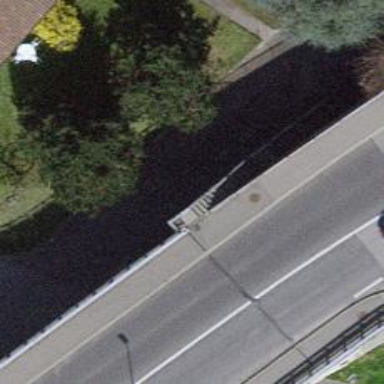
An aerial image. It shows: Set of steps on the road.